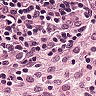
Metastatic tissue present: no